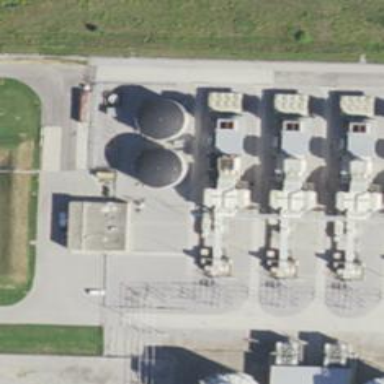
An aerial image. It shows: Gas turbine power generator.